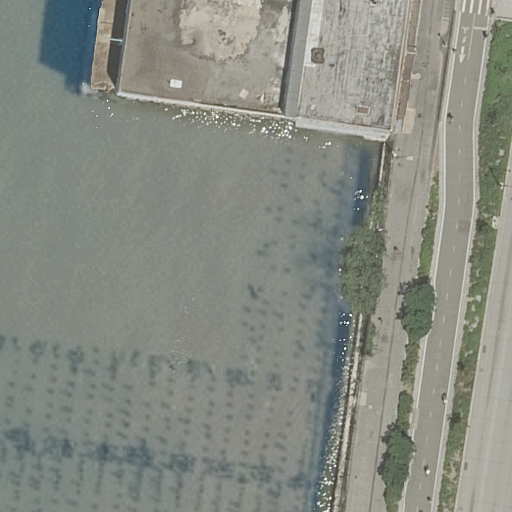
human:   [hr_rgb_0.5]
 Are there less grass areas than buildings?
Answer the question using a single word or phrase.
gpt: no

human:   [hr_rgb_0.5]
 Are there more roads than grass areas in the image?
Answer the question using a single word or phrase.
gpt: yes

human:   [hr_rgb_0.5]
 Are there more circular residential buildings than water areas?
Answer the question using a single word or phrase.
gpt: no

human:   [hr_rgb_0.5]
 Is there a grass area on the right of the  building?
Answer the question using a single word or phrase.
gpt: yes

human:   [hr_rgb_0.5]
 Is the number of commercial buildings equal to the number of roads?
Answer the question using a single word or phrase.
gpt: no

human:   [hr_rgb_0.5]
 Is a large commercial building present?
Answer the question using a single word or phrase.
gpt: no

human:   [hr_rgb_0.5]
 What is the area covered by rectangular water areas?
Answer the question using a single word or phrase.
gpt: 6263m2

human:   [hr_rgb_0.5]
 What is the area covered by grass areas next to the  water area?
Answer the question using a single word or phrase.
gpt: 84m2

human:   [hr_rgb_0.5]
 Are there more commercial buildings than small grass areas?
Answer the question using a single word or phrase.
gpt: no

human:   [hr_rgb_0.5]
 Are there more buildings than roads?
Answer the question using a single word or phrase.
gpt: no

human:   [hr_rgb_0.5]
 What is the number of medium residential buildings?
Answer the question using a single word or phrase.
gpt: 0

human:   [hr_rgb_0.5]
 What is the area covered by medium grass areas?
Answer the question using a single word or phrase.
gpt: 0m2

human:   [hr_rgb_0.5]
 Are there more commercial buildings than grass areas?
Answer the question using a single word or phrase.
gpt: no

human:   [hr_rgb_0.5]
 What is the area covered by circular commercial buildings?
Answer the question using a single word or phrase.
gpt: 0m2

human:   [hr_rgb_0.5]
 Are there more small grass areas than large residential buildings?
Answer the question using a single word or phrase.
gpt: yes

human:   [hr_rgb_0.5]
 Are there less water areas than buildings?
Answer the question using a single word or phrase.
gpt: no

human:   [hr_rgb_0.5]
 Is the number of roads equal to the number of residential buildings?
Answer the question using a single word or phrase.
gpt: no

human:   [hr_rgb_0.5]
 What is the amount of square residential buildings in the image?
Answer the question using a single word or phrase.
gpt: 0

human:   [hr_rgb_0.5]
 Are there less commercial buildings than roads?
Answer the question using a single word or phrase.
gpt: yes

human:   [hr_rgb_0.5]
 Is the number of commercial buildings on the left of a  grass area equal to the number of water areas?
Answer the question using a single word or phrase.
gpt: no

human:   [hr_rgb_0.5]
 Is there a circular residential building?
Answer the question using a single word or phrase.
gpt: no

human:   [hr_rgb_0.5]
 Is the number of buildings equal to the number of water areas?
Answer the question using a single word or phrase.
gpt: yes

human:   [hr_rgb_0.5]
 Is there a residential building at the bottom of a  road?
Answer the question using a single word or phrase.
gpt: no

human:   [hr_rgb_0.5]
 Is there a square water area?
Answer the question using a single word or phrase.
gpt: no

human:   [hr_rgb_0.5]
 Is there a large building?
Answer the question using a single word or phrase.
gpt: yes

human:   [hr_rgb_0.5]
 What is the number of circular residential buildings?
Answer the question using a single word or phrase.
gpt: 0

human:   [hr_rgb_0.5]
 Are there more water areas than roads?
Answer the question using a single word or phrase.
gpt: no

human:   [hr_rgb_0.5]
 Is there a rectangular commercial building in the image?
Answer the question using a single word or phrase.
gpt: no

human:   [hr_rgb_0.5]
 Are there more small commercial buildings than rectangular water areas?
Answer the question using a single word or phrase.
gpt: no

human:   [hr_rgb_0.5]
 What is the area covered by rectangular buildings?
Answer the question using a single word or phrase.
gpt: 1186m2

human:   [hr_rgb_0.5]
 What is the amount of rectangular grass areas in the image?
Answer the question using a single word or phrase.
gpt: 2

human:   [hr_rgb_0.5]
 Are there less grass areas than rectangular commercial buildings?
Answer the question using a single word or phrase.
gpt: no

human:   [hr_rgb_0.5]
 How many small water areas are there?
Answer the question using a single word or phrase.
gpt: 0

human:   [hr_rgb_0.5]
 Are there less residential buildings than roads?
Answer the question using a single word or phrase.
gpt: yes

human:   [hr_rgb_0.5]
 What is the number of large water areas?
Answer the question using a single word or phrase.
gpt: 1

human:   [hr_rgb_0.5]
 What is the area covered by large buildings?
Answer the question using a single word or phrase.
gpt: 1186m2